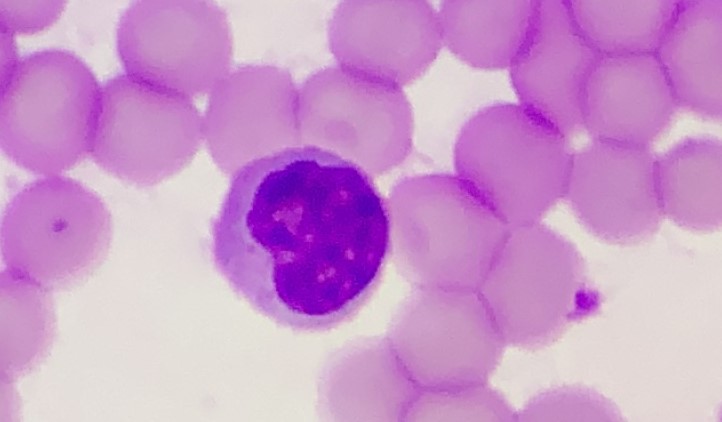
White blood cell type: Lymphocyte